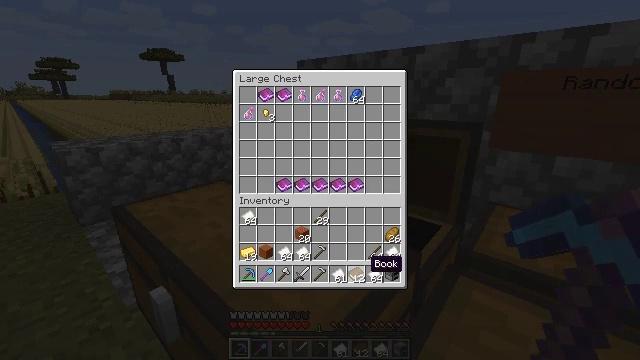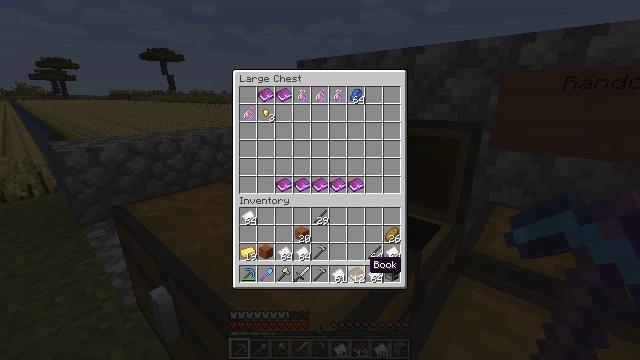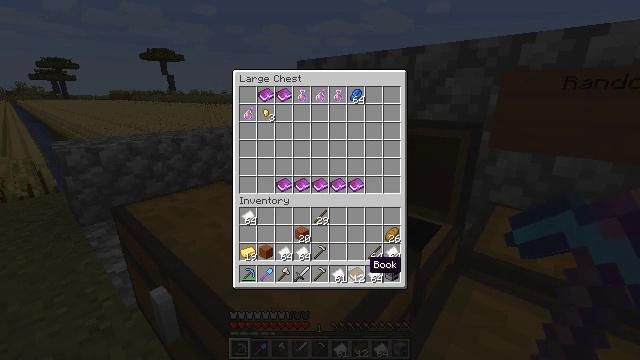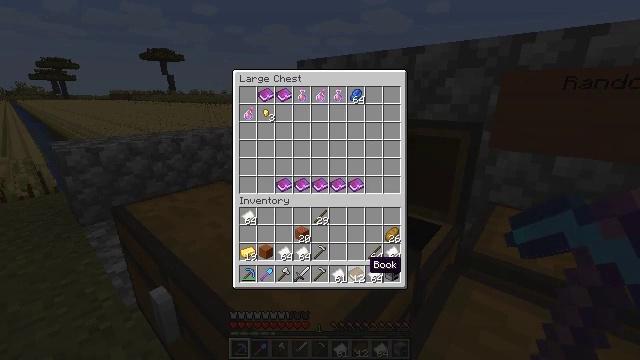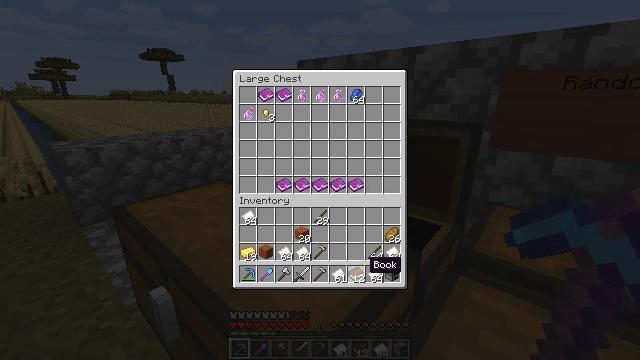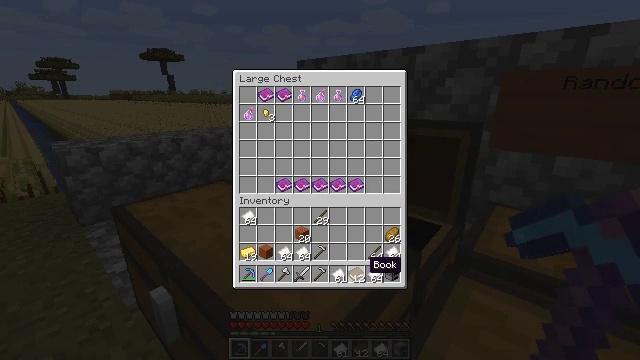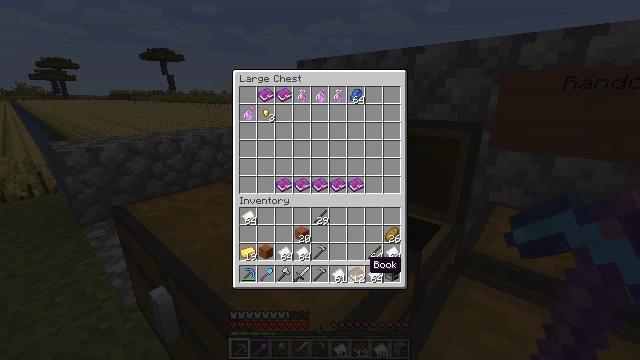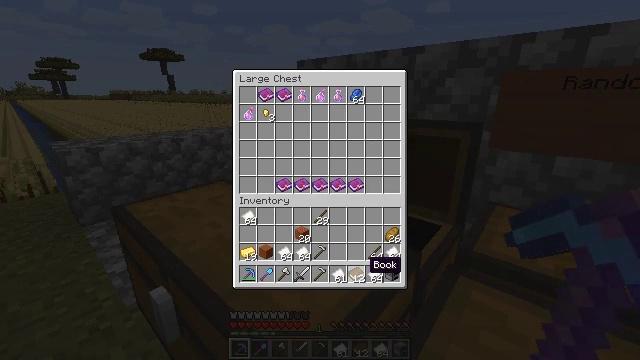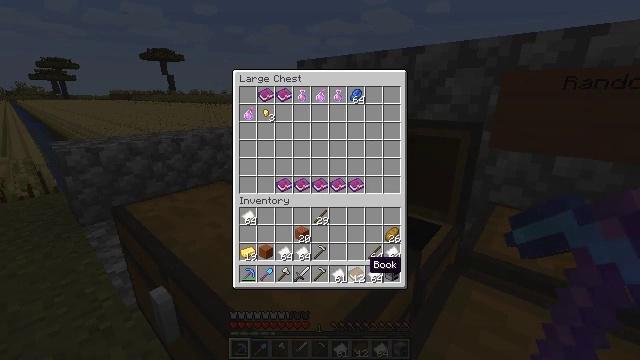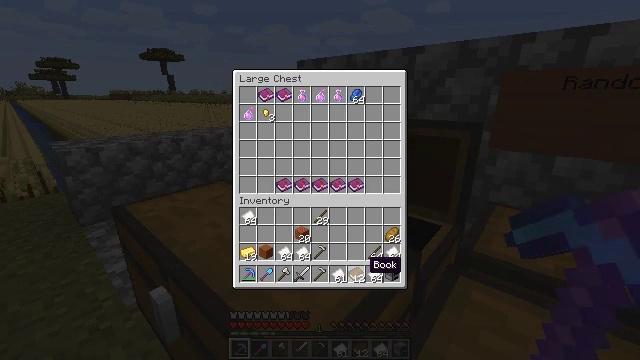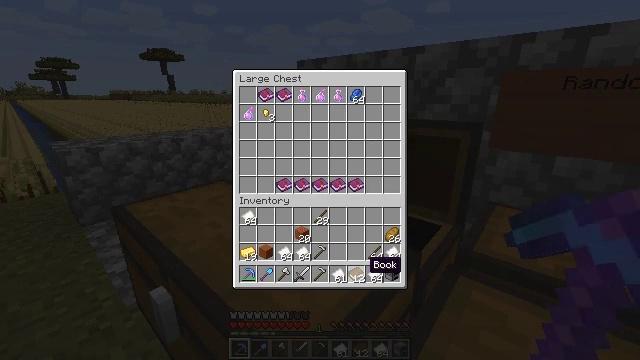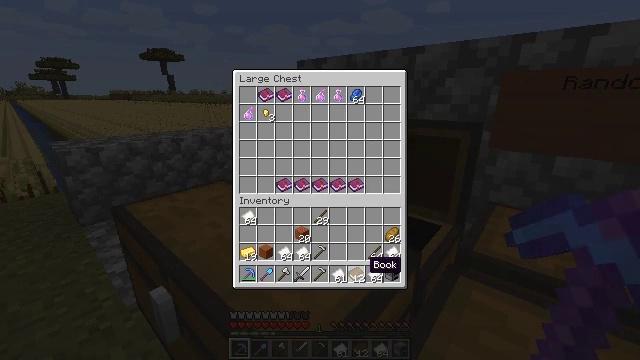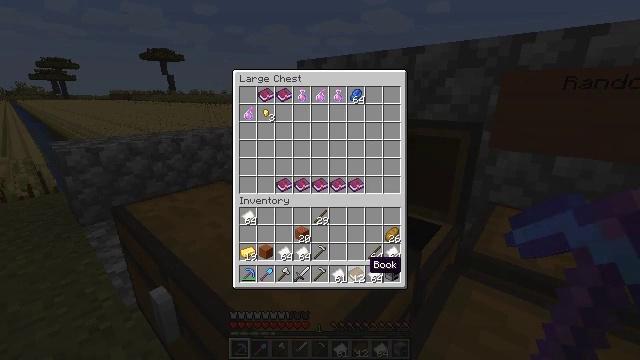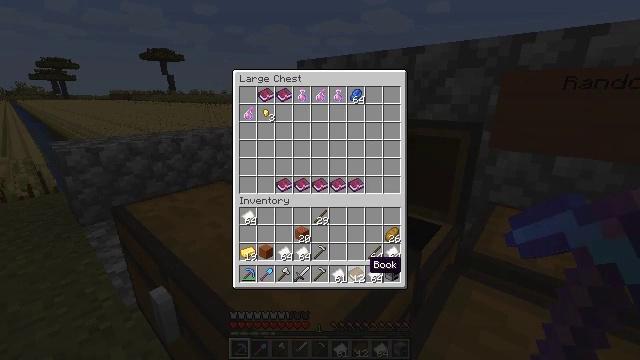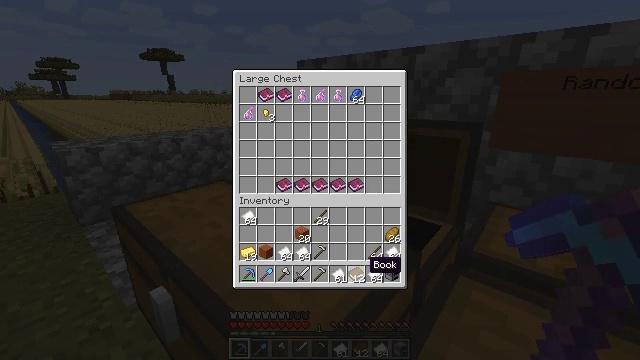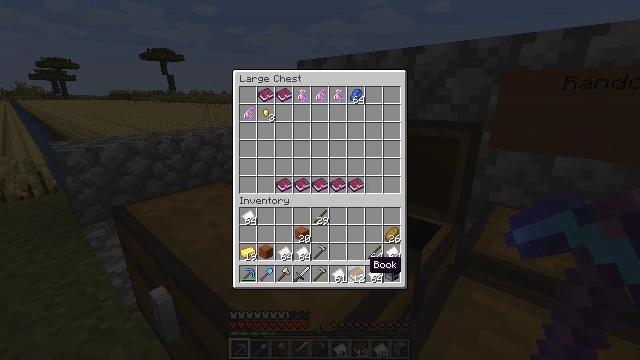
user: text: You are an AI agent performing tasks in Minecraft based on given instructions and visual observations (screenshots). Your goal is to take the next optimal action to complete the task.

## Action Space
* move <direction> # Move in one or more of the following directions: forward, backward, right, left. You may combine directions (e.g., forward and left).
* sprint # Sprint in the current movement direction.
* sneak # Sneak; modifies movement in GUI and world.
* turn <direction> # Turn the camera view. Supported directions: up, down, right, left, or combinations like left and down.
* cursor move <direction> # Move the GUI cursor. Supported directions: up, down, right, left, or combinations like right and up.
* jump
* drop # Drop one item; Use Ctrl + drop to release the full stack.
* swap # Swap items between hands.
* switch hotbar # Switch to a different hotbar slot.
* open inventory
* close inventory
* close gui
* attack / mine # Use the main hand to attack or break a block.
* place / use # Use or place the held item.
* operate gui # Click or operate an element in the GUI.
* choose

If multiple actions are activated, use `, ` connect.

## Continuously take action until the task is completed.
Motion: motion action
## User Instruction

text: Gather sugar cane for crafting.
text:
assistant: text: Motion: sneak
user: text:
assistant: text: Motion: sneak
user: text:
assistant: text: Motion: sneak
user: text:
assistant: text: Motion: sneak
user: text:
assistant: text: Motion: sneak
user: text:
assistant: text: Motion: sneak
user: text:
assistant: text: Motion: sneak
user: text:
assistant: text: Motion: sneak
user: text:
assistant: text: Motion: sneak
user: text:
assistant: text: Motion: sneak
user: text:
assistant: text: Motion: sneak
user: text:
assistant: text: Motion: sneak
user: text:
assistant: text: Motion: sneak
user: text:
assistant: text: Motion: sneak
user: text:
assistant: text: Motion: sneak
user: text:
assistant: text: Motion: sneak
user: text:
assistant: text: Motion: sneak
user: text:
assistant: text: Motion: sneak
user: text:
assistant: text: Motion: sneak
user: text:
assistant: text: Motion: sneak, operate gui
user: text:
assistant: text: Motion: sneak, operate gui
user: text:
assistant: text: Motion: sneak, operate gui
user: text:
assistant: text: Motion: sneak, operate gui
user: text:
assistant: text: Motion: sneak
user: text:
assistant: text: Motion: sneak
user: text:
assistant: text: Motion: sneak
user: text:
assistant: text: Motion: sneak
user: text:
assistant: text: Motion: sneak
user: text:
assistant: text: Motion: sneak
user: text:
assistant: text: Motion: sneak